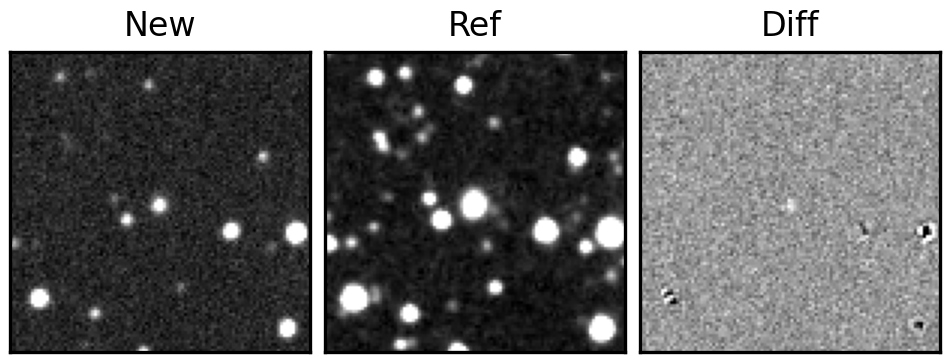
Label: real